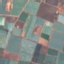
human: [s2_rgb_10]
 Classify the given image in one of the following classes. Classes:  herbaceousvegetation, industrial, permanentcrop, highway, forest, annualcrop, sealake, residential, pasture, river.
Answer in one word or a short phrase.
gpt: PermanentCrop